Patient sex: M
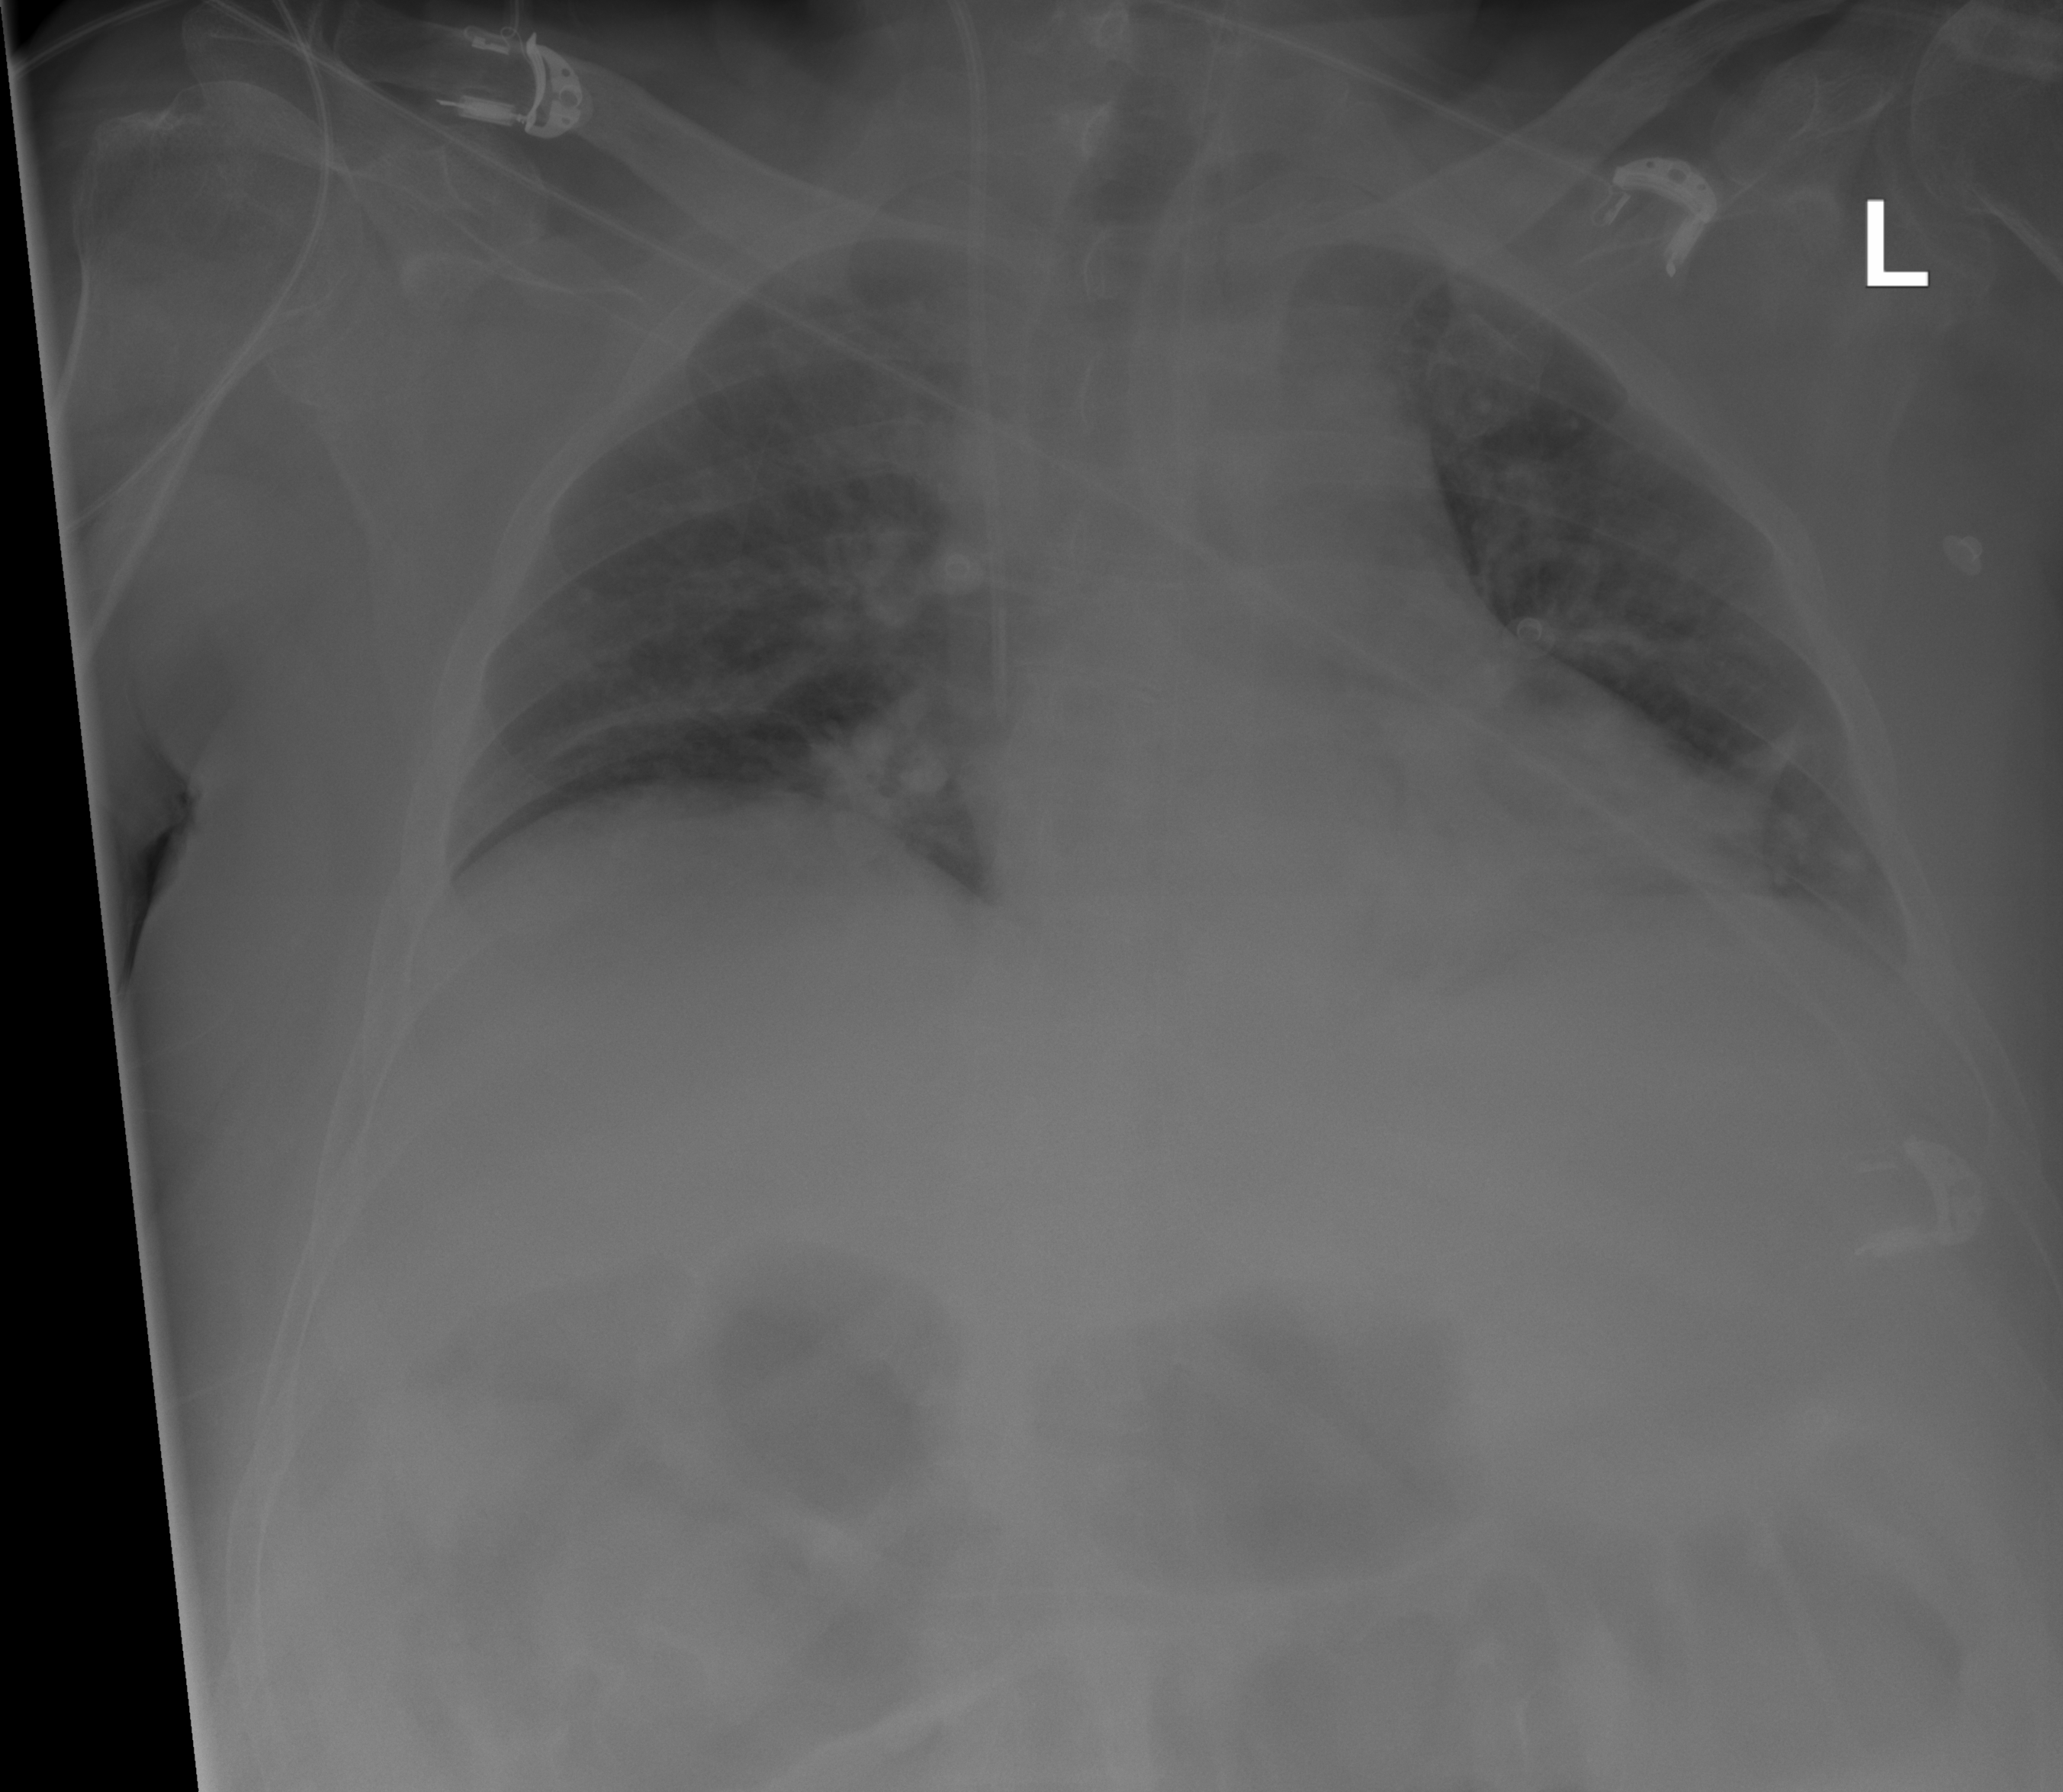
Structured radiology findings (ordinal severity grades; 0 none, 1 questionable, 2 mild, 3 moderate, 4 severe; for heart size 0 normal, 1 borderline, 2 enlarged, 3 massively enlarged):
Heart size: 1
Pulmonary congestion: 0
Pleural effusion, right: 0
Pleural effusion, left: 0
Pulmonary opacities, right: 0
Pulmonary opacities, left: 0
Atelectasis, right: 0
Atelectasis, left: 2